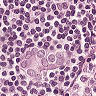
Metastatic tissue present: yes